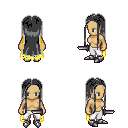
a pixel art fantasy rpg character, female body template, human, tanned skin, yellow tattered cape, white pants, gray extra-long hairstyle, metal boots, dagger, four views (front, back, left, right), 2x2 character sprite sheet, small pixel art, hard edges, no anti-aliasing